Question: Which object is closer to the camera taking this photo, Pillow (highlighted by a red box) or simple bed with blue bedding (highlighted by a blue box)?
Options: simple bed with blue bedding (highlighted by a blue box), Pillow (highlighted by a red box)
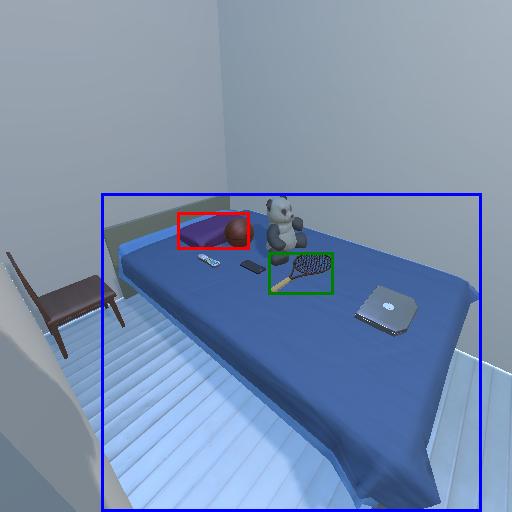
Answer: simple bed with blue bedding (highlighted by a blue box)